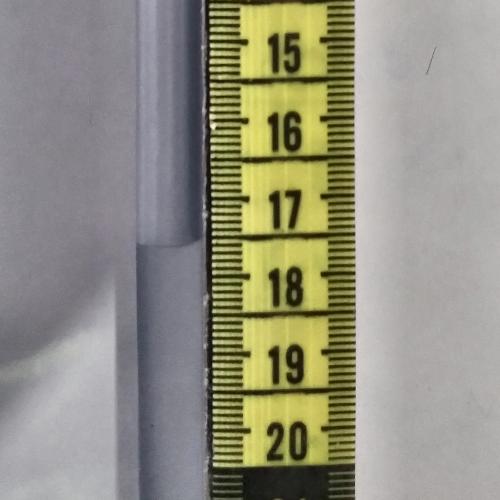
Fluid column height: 17.6 cm